Question: I want to integrate pushwoosh in my game of windows phone.
I am not able to understand what is the service name. pushwoosh have provided guide but it is not much useful to understand.
the following is link of the website <URL>
I downloaded the sdk and integrated into my game but its not working.
It is giving an exception as following image is showing:

this is my App.xaml code
'''
enter code here <Application
x:Class="PhoneApp2.App"
xmlns="http://schemas.microsoft.com/winfx/2006/xaml/presentation"
xmlns:x="http://schemas.microsoft.com/winfx/2006/xaml"
xmlns:phone="clr-namespace:Microsoft.Phone.Controls;assembly=Microsoft.Phone"
xmlns:shell="clr-namespace:Microsoft.Phone.Shell;assembly=Microsoft.Phone"
xmlns:PushSDK="clr-namespace:PushSDK;assembly=PushSDK"
xmlns:System="clr-namespace:System;assembly=mscorlib"
>
<!--Application Resources-->
<Application.Resources>
</Application.Resources>
<Application.ApplicationLifetimeObjects>
<!--Required object that handles lifetime events for the application-->
<PushSDK:PhonePushApplicationService Activated="Application_Activated"
Closing="Application_Closing"
Deactivated="Application_Deactivated"
Launching="Application_Launching">
<!-- PushWoosh application ID -->
<PushSDK:PhonePushApplicationService.PWAppId>498DE-98D2F</PushSDK:PhonePushApplicationService.PWAppId>
<!-- Page on which the navigation is when receiving toast push notification. Note: Full path. -->
<PushSDK:PhonePushApplicationService.PushPage>c:\users\administrator\documents\visual studio 2010\Projects\PhoneApp2\PhoneApp2\pushmsg.xaml</PushSDK:PhonePushApplicationService.PushPage>
<!-- Page on which the navigation is when receiving toast push notification. -->
<PushSDK:PhonePushApplicationService.ServiceName>pushmsg</PushSDK:PhonePushApplicationService.ServiceName>
<!-- Tile trusted servers -->
<PushSDK:PhonePushApplicationService.TileTrustedServers>
<System:String>http://www.pushwoosh.com</System:String>
</PushSDK:PhonePushApplicationService.TileTrustedServers>
</PushSDK:PhonePushApplicationService>
</Application.ApplicationLifetimeObjects>
'''
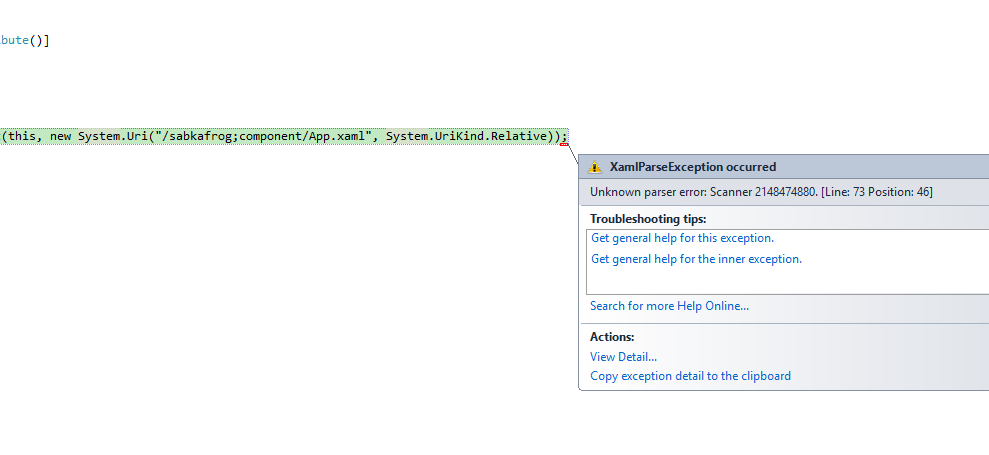
Answer: this error was coming because i was using the same pushwoosh sdk which was previously used for project.
means if once the pushsdk.dll is used by one project then it runs in processes
so that error was coming.
now i use fresh pushdsdk for each project and its working well!!